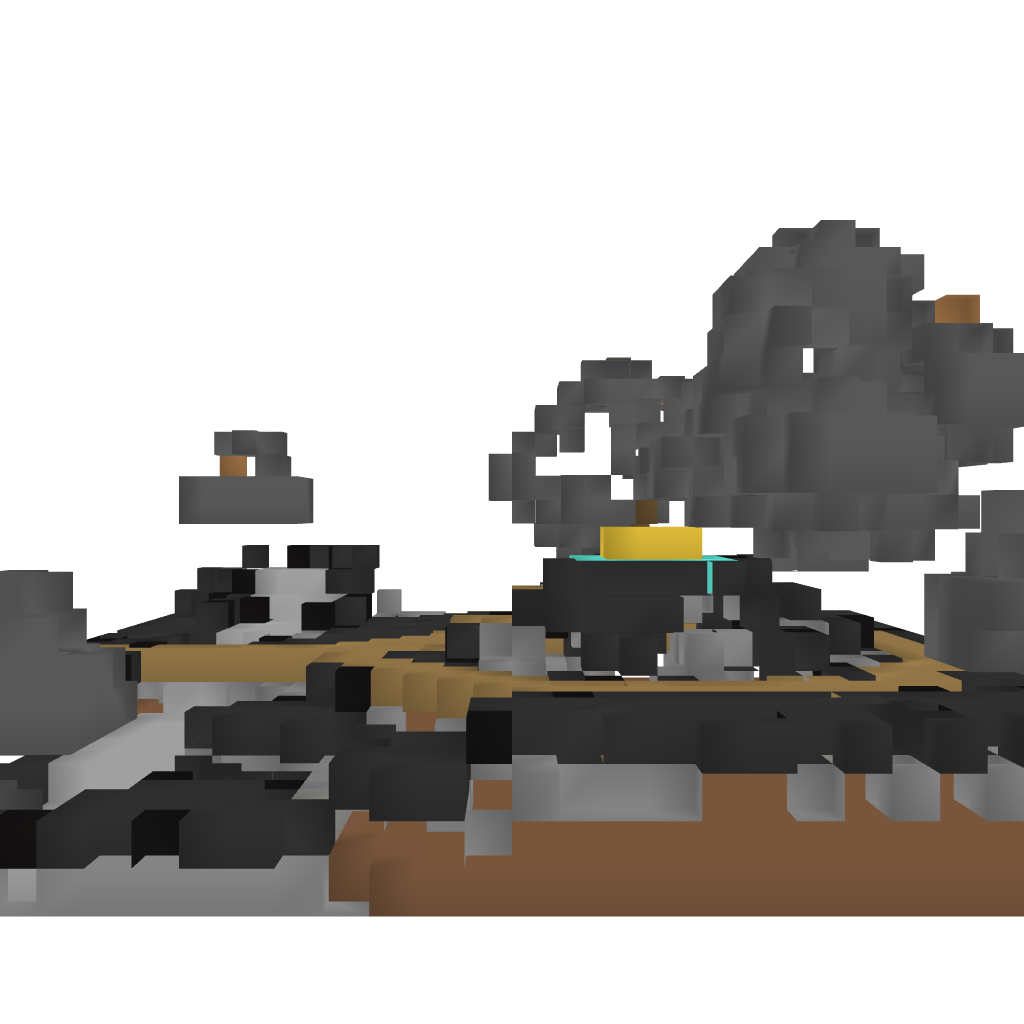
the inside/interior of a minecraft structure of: Grden with WIther Platform